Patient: sex M, age 80
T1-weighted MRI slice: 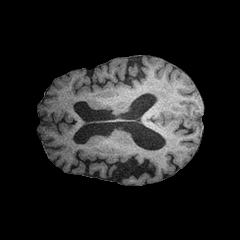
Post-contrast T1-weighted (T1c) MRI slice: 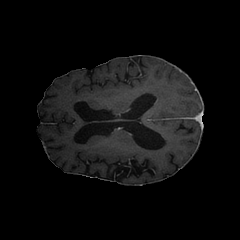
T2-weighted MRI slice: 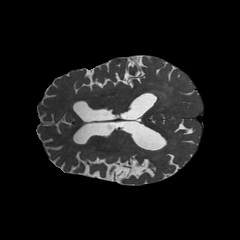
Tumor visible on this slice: no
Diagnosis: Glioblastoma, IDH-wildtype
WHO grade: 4